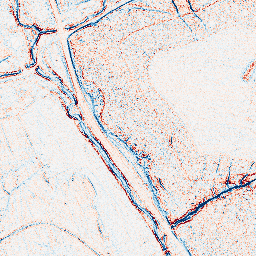
Category: edge_preserving
Decomposition family: anisotropic_diffusion
Decomposition parameters: iterations: 5
kappa: 50
gamma: 0.05
Upsampling method: edge_directed
Upsampling parameters: scale: 4
Upsampling scale: 4